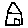
Label: house